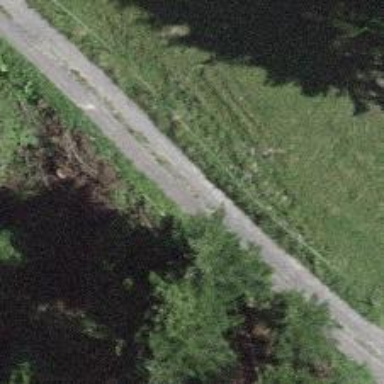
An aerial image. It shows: Well-maintained track road of grade 1.